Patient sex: M
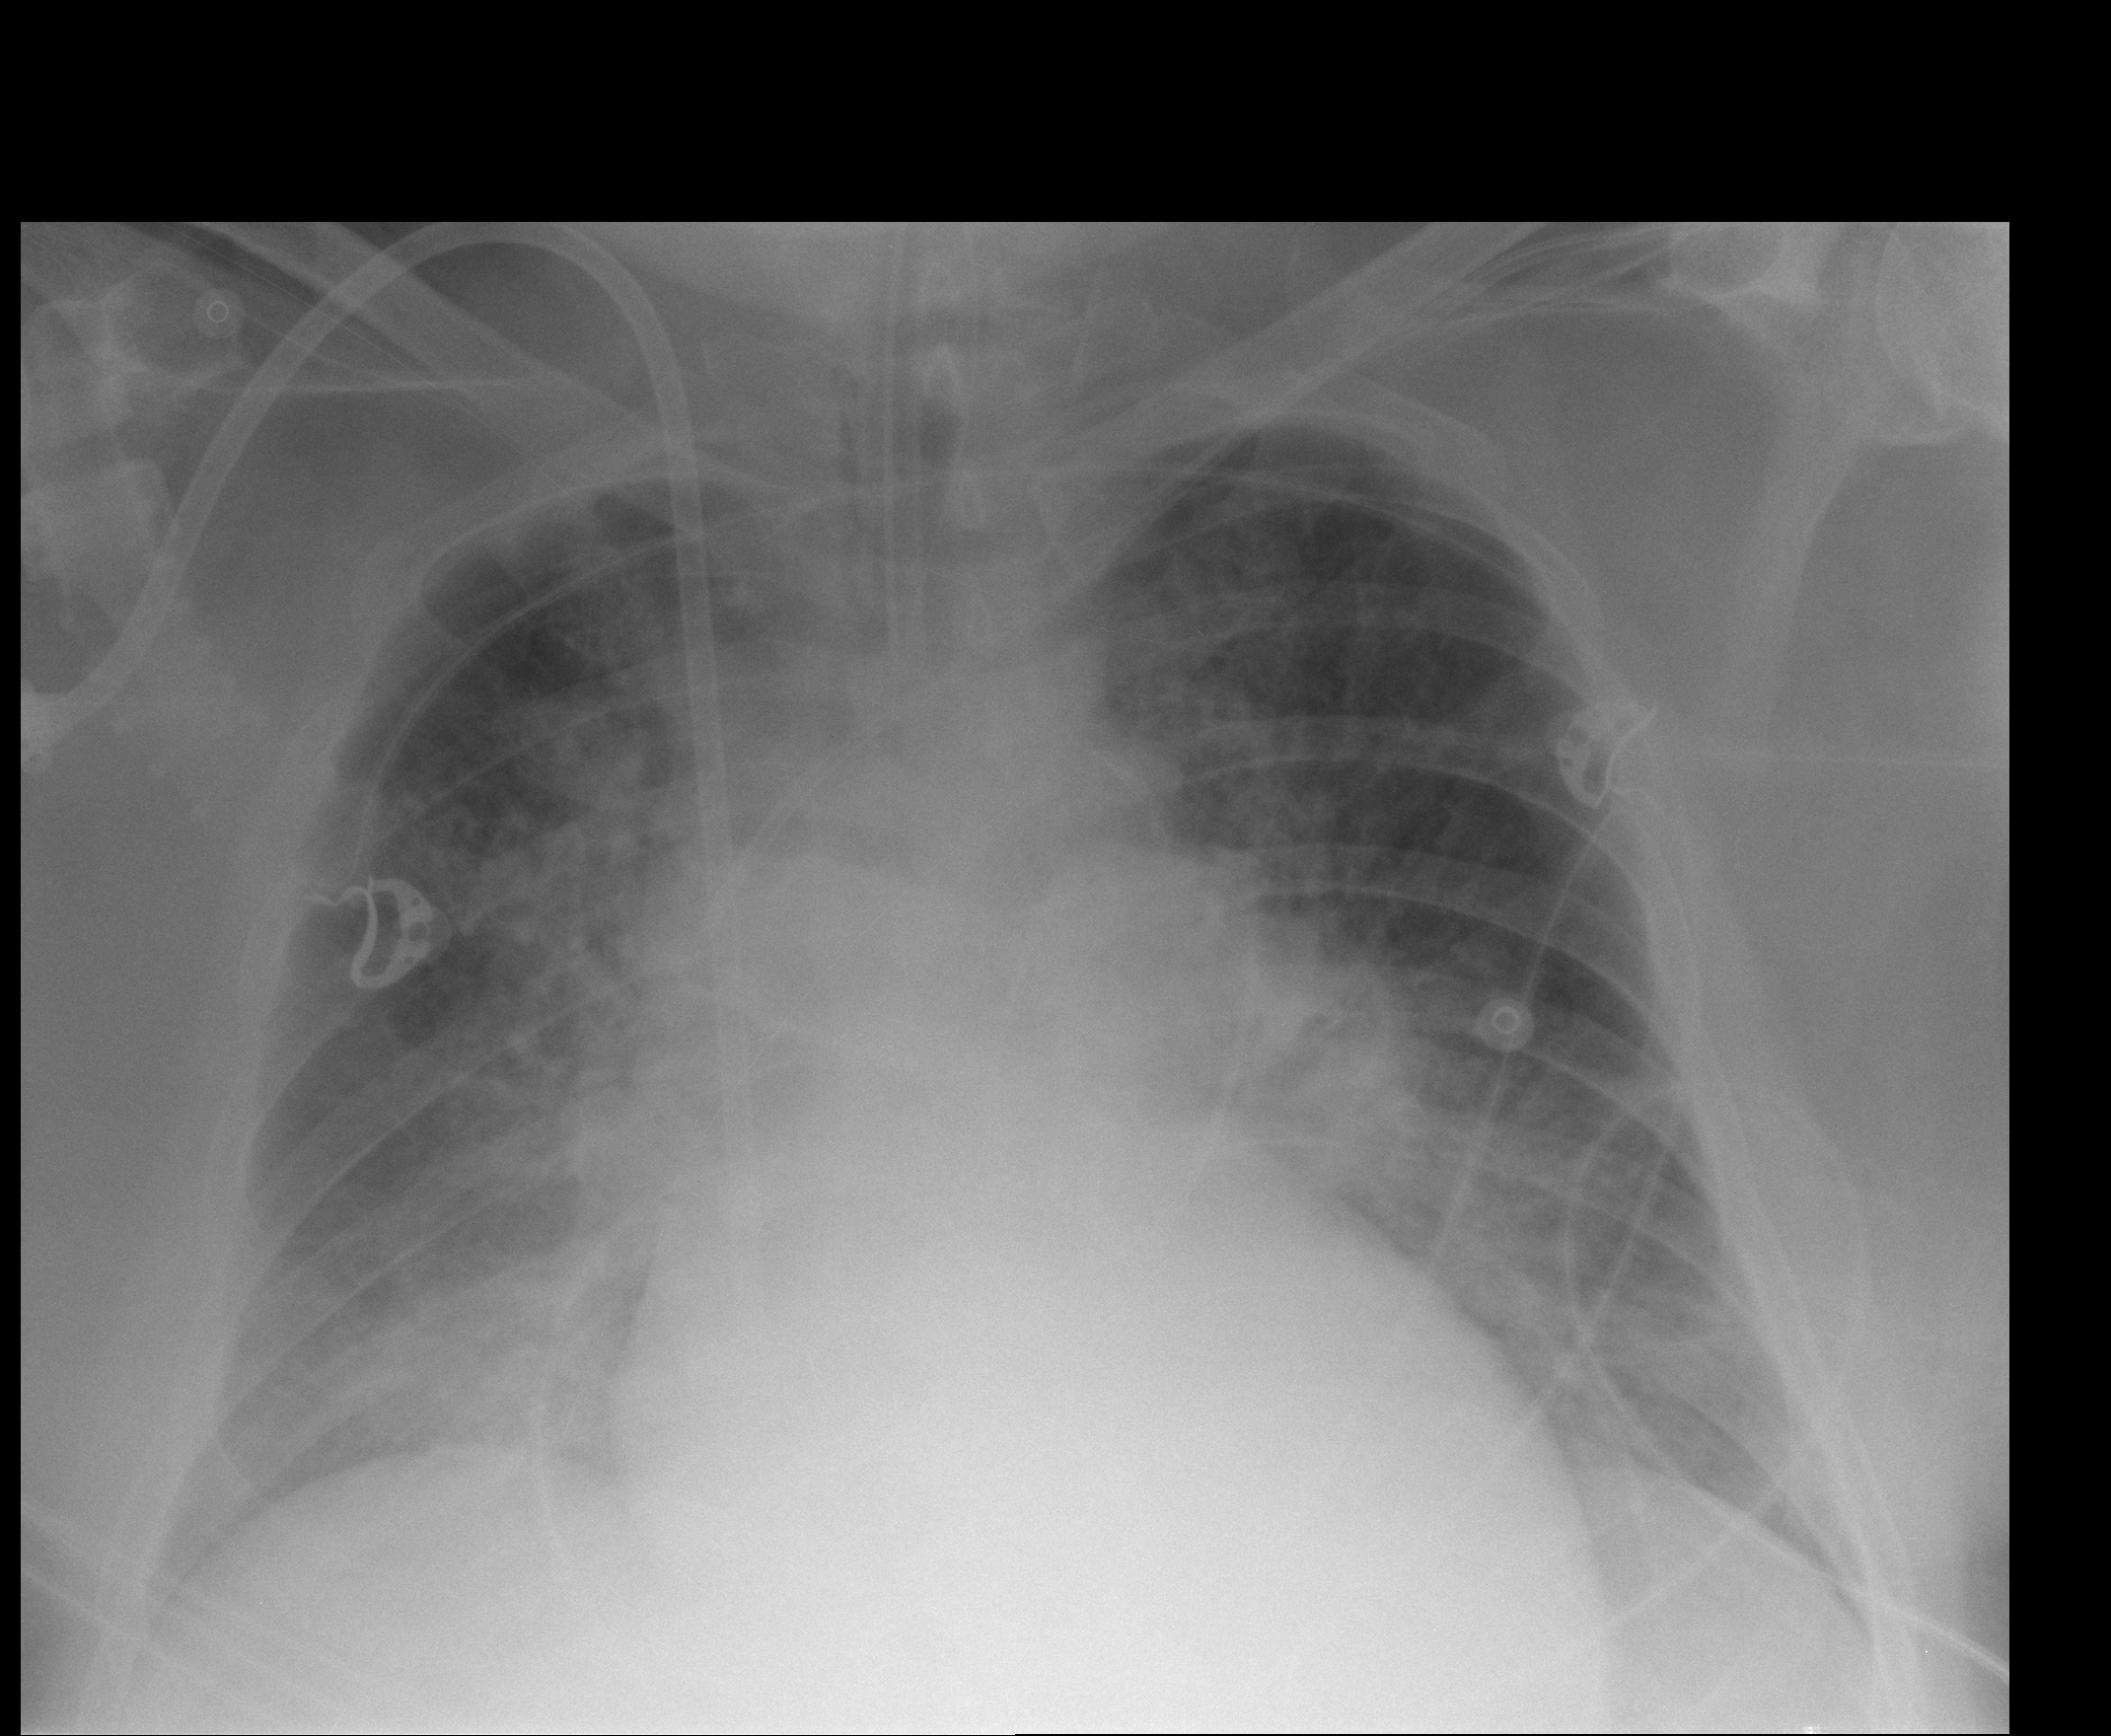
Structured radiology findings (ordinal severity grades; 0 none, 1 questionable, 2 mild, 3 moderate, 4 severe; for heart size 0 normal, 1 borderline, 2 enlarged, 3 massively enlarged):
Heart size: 2
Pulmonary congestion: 3
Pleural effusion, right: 0
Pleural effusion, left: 0
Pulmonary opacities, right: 3
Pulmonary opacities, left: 2
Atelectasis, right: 2
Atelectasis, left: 2